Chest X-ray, PA view. Patient: 25 years old, sex F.
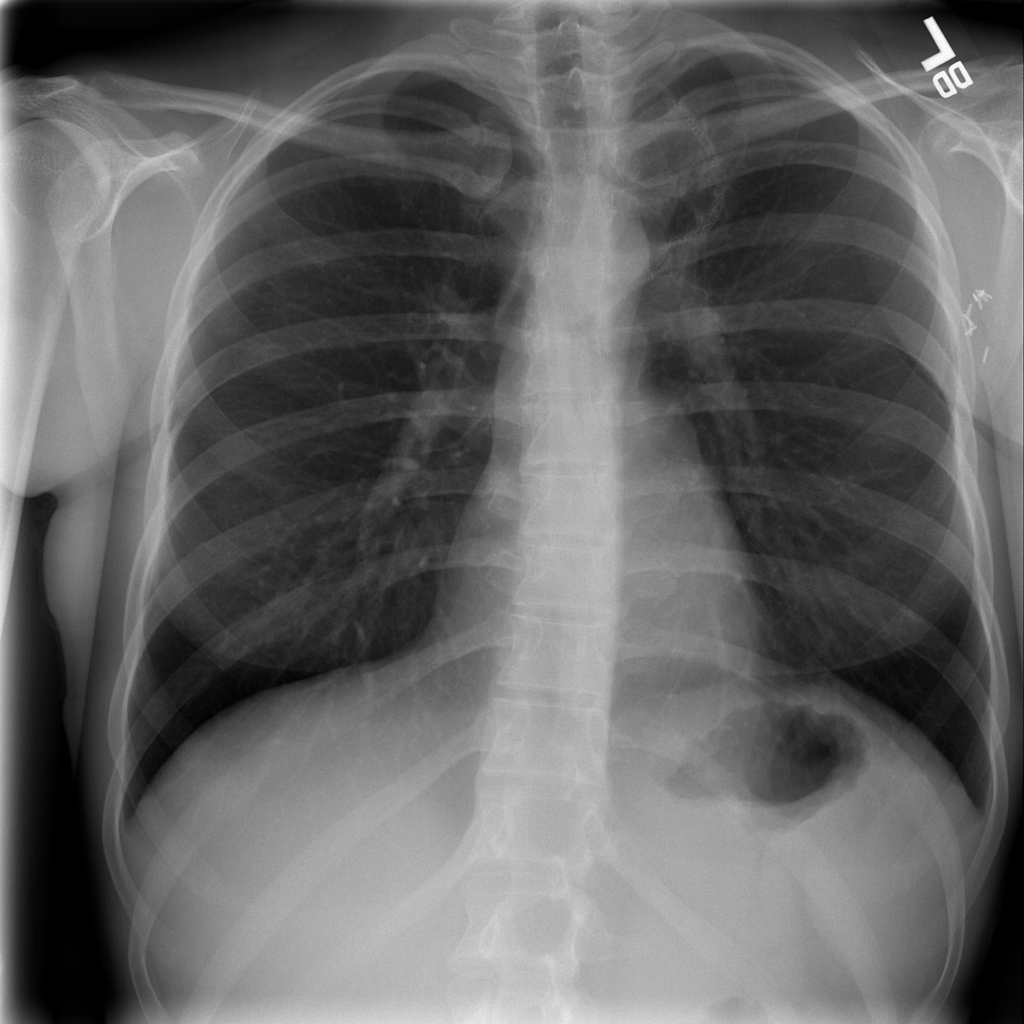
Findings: Infiltration